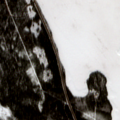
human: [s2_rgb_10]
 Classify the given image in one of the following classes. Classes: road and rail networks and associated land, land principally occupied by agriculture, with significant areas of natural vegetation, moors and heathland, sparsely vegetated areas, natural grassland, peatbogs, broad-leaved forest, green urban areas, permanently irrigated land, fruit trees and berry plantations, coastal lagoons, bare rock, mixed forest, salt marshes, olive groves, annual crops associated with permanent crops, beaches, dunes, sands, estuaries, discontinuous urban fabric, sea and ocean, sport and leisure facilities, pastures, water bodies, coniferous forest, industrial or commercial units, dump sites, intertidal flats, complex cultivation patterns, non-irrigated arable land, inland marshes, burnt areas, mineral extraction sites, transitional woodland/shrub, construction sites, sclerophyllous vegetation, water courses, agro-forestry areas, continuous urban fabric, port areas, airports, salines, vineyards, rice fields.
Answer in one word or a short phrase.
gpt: coniferous forest, mixed forest, water bodies